Interaction volume radius: 10 \u00c5
Interaction volume height: 20 \u00c5
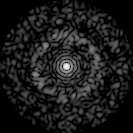
Disorder parameter: 0.856